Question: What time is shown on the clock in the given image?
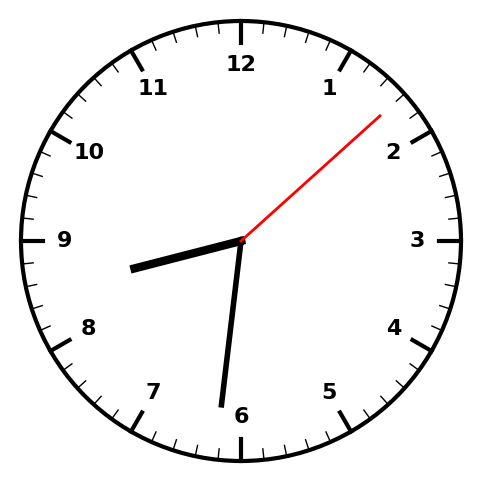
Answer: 08:31:08